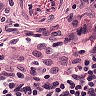
Metastatic tissue present: no